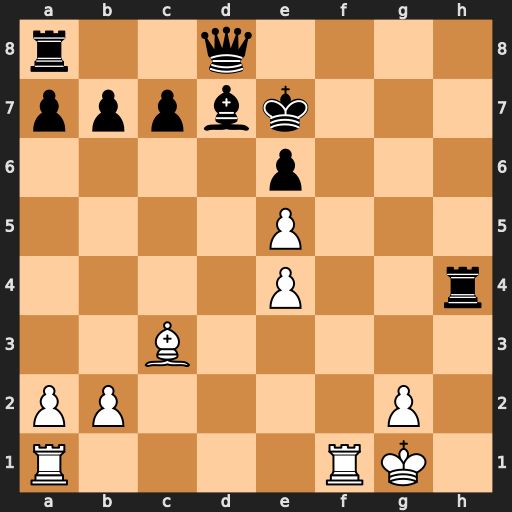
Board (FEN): r2q4/pppbk3/4p3/4P3/4P2r/2B5/PP4P1/R4RK1
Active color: w
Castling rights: -
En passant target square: -
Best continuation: Bb4+ c5 Bxc5+ Ke8 Rf8#